Question: I have an "inverted-pendulum" video which I try to find the mid point of moving part. I am using Computer Vision Toolbox

I change the mid point's color using detected coordinates. Assume that 'X' is the frame's row number for the detected mid point and the 'Y' is the col number.
'''
while ~isDone(hVideoFileReader)
frame = step(hVideoFileReader);
...
frame(X-3:X+3, Y-3:Y+3, 1) = 1; % # R=1 make the defined region red
frame(X-3:X+3, Y-3:Y+3, 2) = 0; % # G=0
frame(X-3:X+3, Y-3:Y+3, 3) = 0; % # B=0
step(hVideoPlayer, frame);
end
'''
Then I easily have a red square. But I want to add a red filled circle on the detected point, instead of a square. How can I do that?
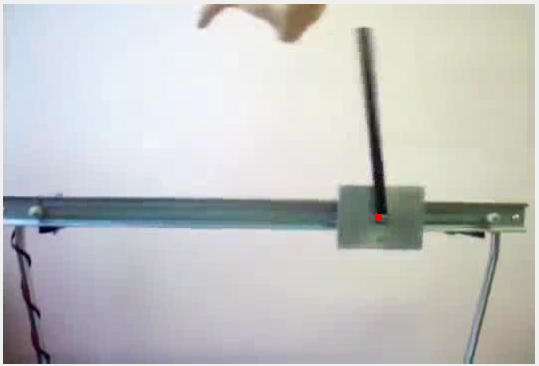
Answer: Thanks @Dima, I have created a shapeInserter object.
'''
greenColor = uint8([0 255 0]);
hFilledCircle = vision.ShapeInserter('Shape','Circles',...
'BorderColor','Custom',...
'CustomBorderColor', greenColor ,...
'Fill', true, ...
'FillColor', 'Custom',...
'CustomFillColor', greenColor );
...
fc = int32([Y X 7;]);
frame = step(hFilledCircle, frame, fc);
'''
I then applied it to detected point.